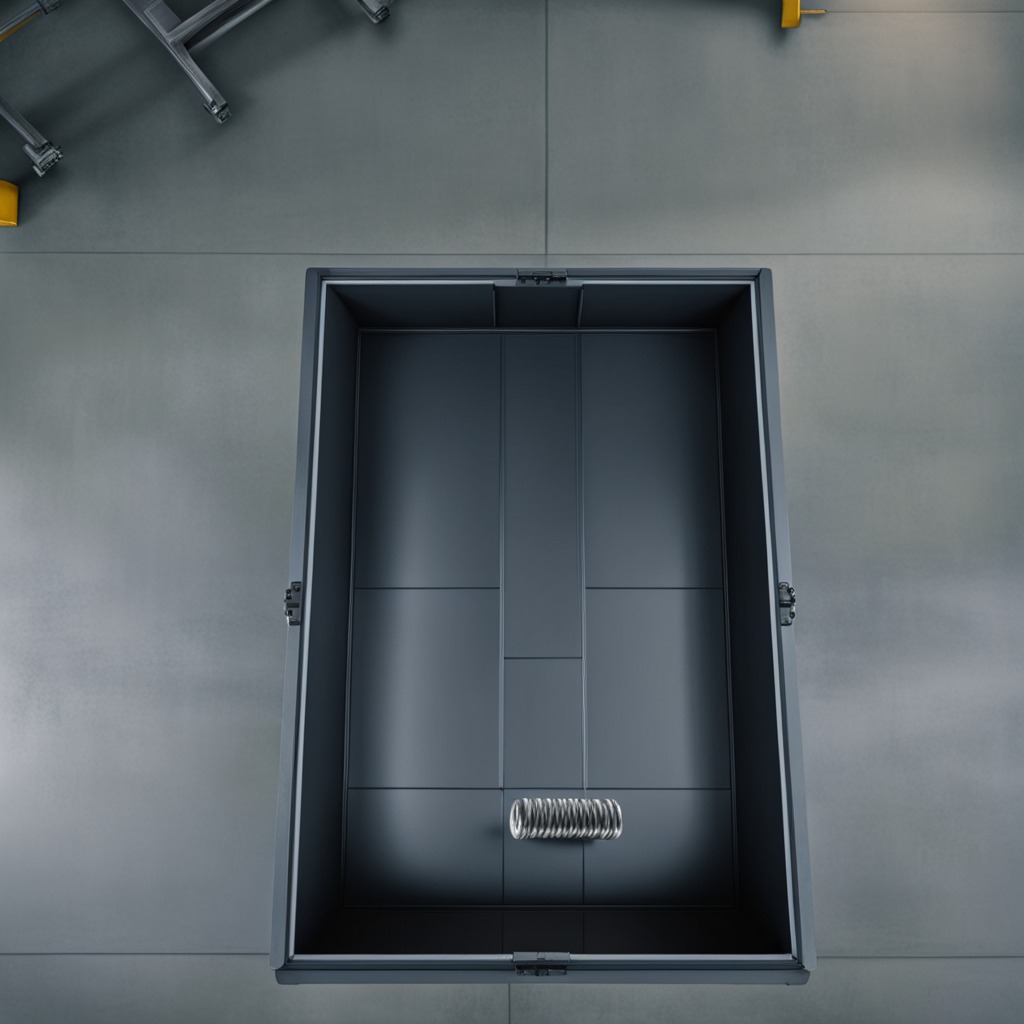
A coiled metal spring is lying on a toolbox surface in an airplane hangar workshop.